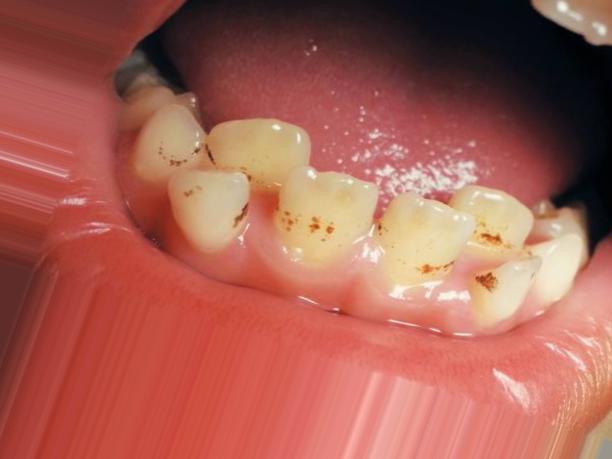
Condition: Tooth Discoloration